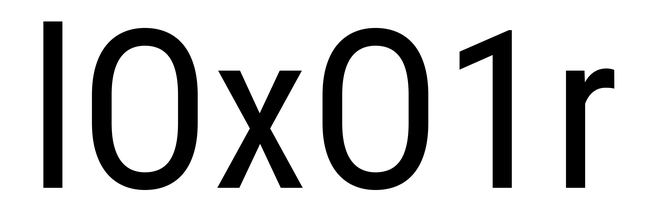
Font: Roboto_Condensed_Regular